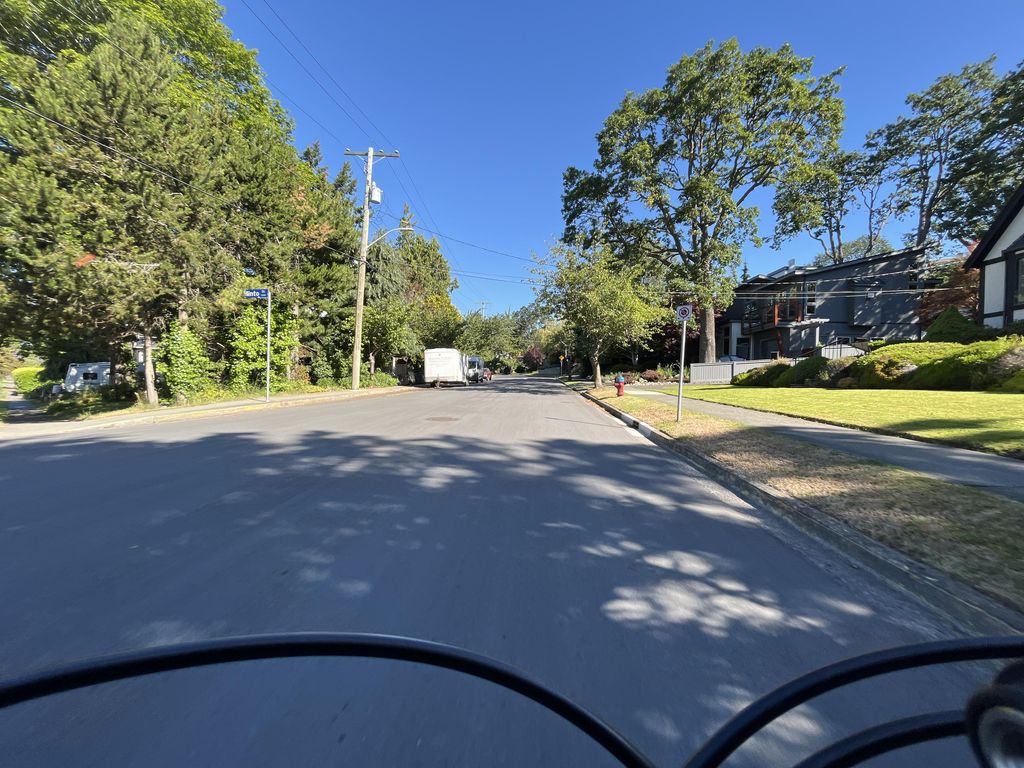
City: victoria